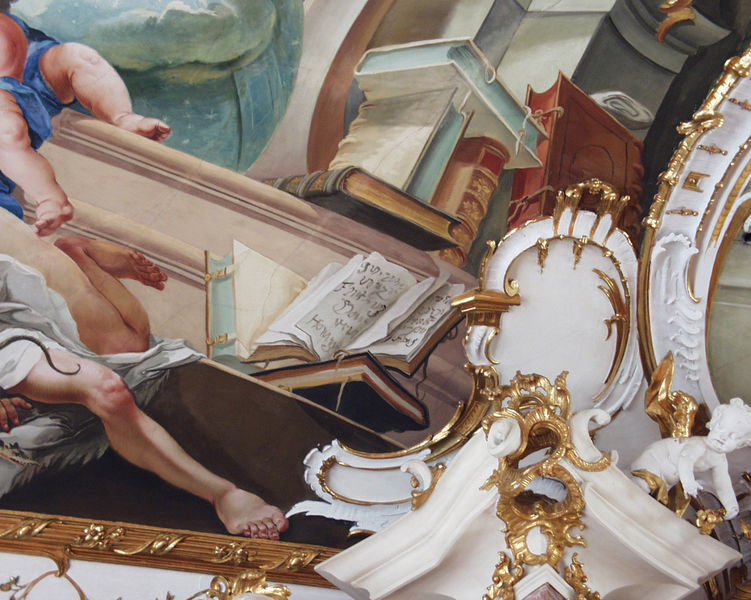
Titel: Fakultäten (Ausschnitt)
Künstler: Johann Anwander
Standort: Dillingen
Institution: Goldener Saal
Schlagwörter: blau, flügel, fuß, gott, himmel, mann, nackt, weiß, grün, menschen, ausschnitt, bewegung, braun, bunt, säule, säulen, türkis, tuch, malerei, ornament, architektur, arm, barock, mensch, rahmen, innenraum, spiegel, kirche, figur, gold, stoff, decke, rokoko, szenerie, chaos, engel, putte, putto, ranken, skulptur, beine, bein, füße, schrift, bücher, italien, perspektive, noten, giebel, farbe, rand, detail, notenblatt, ornamente, verzierung, wandgemälde, wandmalerei, stuck, stofflichkeit, zehe, zehen, fallen, foto, gewölbe, buch, vergoldet, seite, text, durcheinander, allegorie, rom, buchdeckel, buchseite, photo, sims, buchrücken, seiten, gesims, kolorit, singen, jesus, untersicht, fall, fresken, kapelle, bibliothek, muschel, deckengemälde, fresko, gips, jünger, heilig, aufgeschlagen, geflügelt, putti, theatralisch, komisch, verzierungen, fresco, ikone, vergoldung, golf, trompe l'eil, wissenschaft, deckenmalerei, rocaille, illusionsmalerei, notenbuch, folianten, bände, absturz, deckenfresko, auschnitt, deckenbild, rockaillen, quadraturmalerei, architekturmalerei, belesenheit, buchbände, instabilität, schwerkraft, tromp l'uile, buchschnallen, wissneschaft, fakultäten